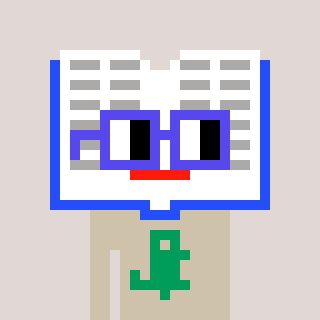
a pixel art character with square blue glasses, a dictionary-shaped head and a bege-colored body on a warm background